Question: the following code is supposed to free the dynamic memory of "num1" after the delete statement. I know it will still hold the memory address but what I don't understand is that why the old value "5" is still in there?
Sorry I'm still new to programming, hope you guys can help me out.
Thank You :)

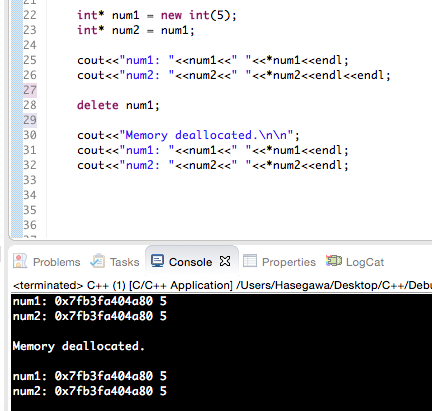
Answer: Deleting the variable does not do anything to the memory. It simply says to the operating system "I am done using this memory space now and you are free to use it."
Quite honestly, printing a free'd variable is undefined behavior and you never know what will happen. Try running the same program an hour later and it may print out garbage or even crash.